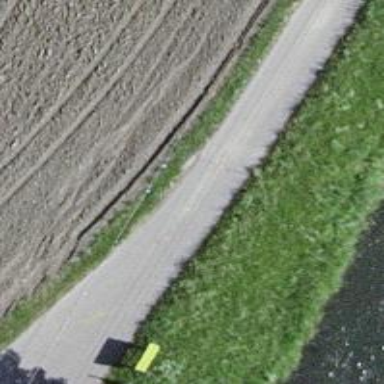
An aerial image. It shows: Unclassified asphalt road with grade1 tracktype.